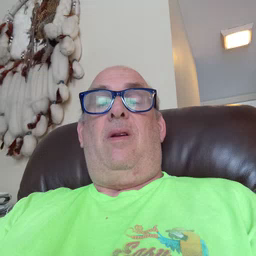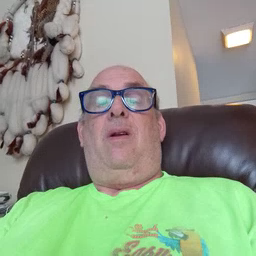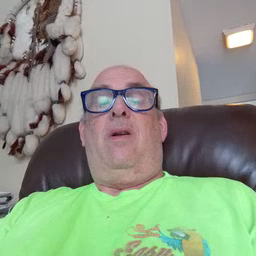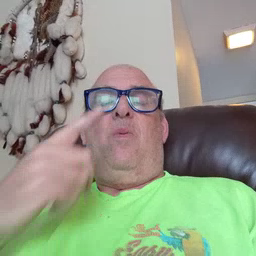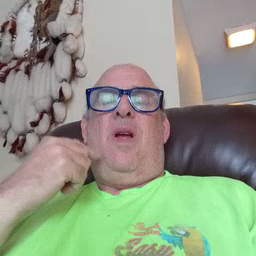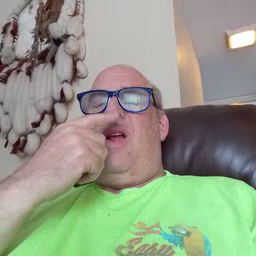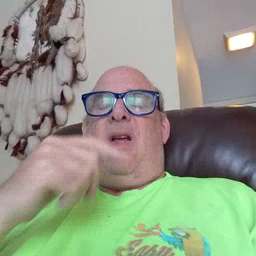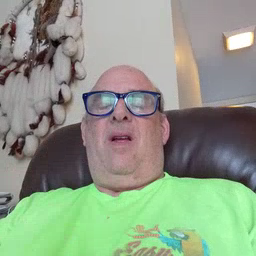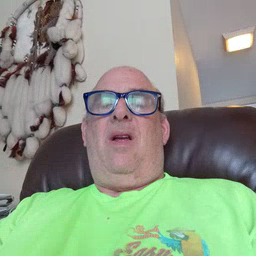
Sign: cry